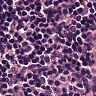
Metastatic tissue present: no